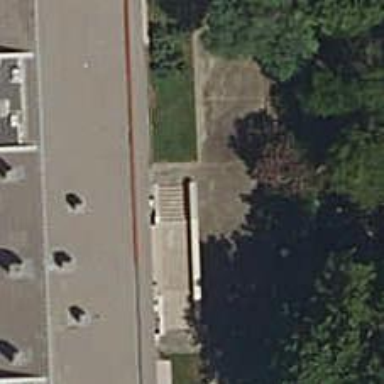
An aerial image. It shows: Retaining wall.